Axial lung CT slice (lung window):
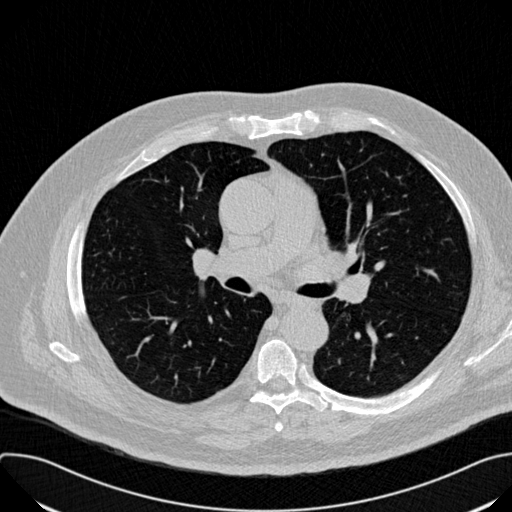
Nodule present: no